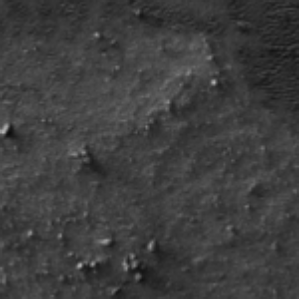
Label: frost